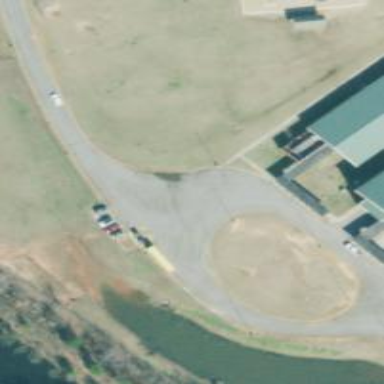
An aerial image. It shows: Disc golf basket.